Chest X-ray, PA view. Patient: 49 years old, sex F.
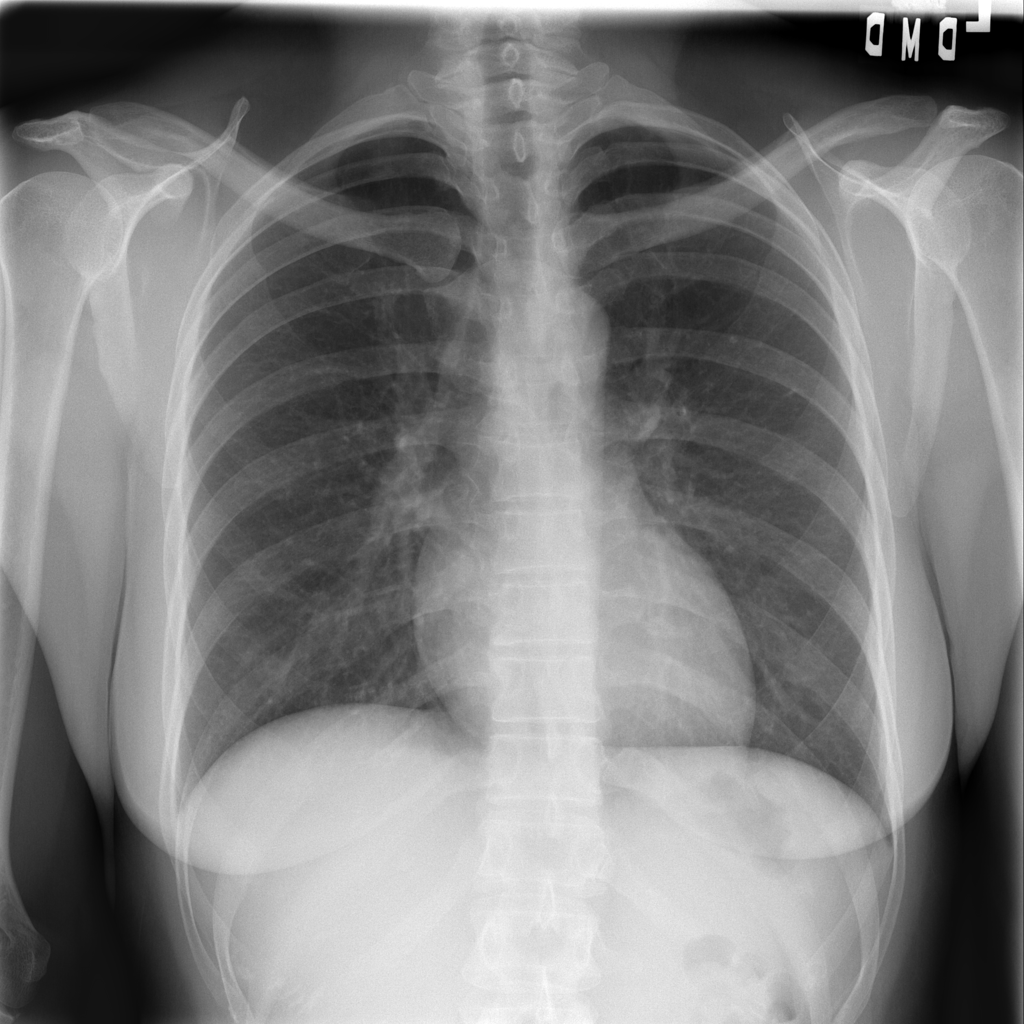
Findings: No Finding